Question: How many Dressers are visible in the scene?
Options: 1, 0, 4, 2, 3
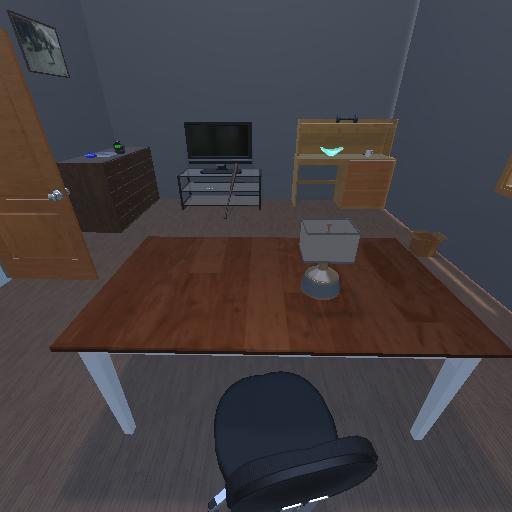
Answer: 1